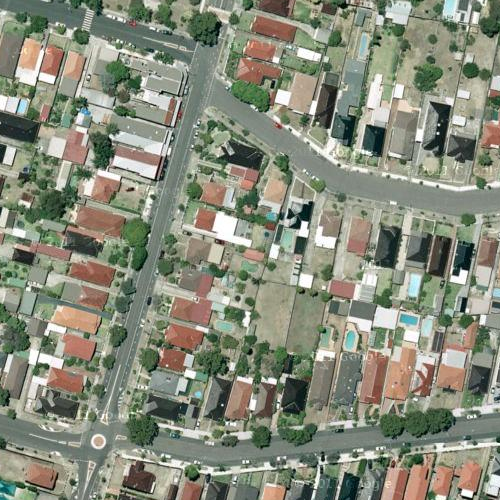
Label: sydney